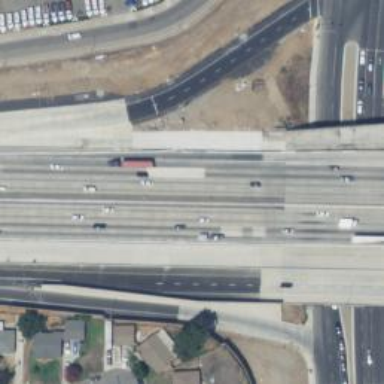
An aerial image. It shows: Motorway.